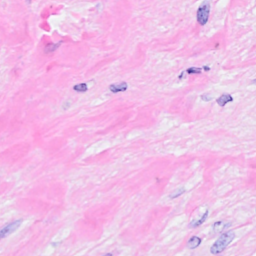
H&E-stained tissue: Breast